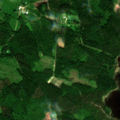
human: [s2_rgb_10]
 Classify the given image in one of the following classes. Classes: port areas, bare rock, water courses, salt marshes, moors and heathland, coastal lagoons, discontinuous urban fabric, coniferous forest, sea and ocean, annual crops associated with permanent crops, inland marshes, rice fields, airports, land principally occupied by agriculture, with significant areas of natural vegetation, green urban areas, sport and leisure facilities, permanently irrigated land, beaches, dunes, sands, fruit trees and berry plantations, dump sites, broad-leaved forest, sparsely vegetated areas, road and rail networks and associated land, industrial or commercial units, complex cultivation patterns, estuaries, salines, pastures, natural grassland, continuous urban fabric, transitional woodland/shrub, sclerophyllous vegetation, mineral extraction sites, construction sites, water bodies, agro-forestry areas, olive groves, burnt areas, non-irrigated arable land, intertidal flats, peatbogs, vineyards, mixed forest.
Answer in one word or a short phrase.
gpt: land principally occupied by agriculture, with significant areas of natural vegetation, mixed forest, water bodies